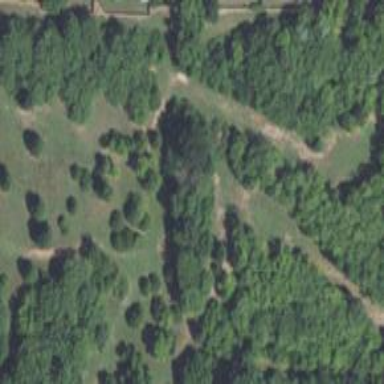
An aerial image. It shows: Disc golf hole.